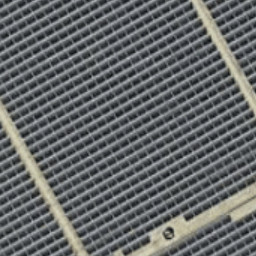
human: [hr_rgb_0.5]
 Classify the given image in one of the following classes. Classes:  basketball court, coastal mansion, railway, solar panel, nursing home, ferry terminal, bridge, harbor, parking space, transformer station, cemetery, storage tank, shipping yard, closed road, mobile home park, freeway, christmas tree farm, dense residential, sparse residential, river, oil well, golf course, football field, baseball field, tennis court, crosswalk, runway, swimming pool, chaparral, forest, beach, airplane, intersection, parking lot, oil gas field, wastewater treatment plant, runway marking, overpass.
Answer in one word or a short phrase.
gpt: solar panel